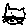
Label: cat